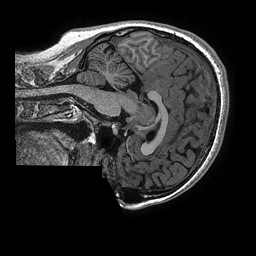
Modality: T1w
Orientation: sagittal
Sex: male
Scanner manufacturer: ge
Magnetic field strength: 3 T
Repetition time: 0.006952 s
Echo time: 0.00292 s